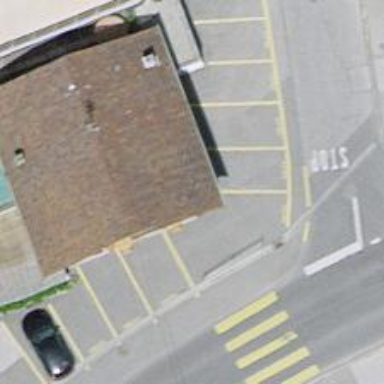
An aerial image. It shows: Restaurant.